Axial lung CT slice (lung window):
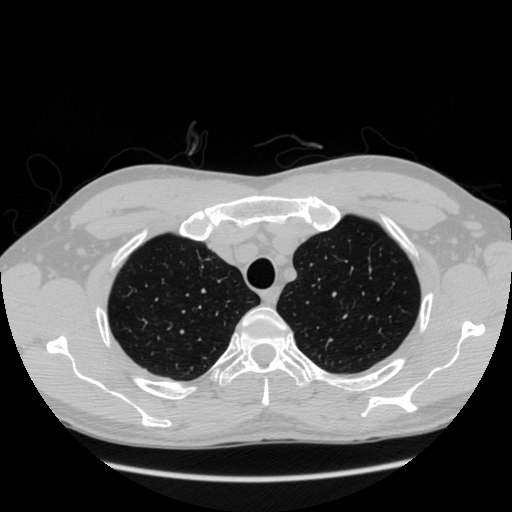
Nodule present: no